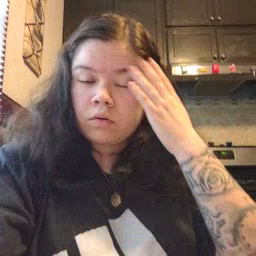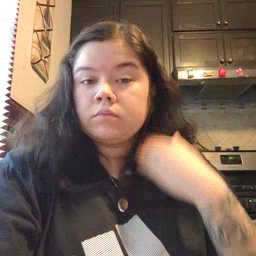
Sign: for